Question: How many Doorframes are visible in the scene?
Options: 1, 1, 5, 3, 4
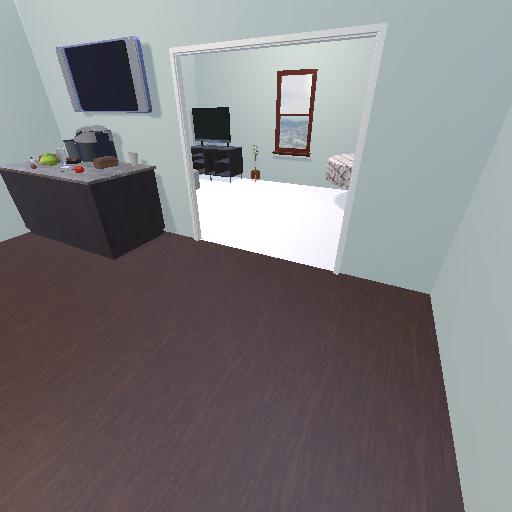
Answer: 1